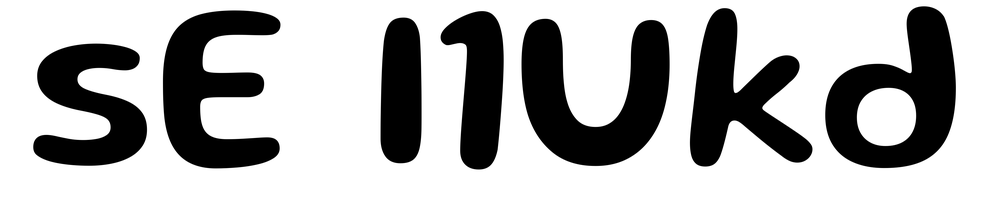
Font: Gluten_Medium